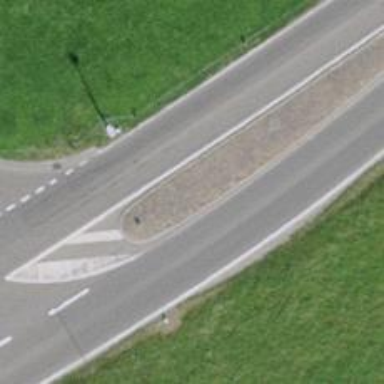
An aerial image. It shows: Traffic calming island.